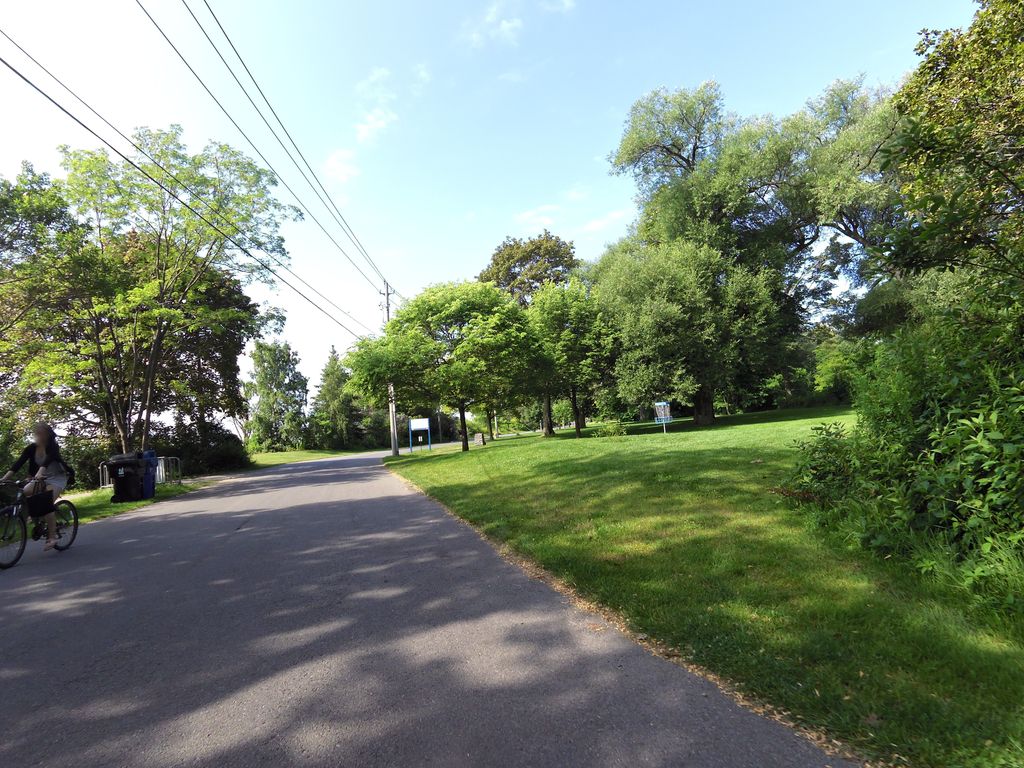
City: toronto